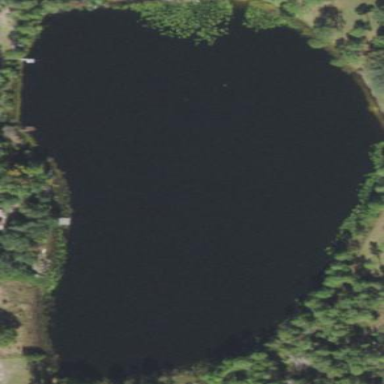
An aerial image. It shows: Pond surrounded by natural water.